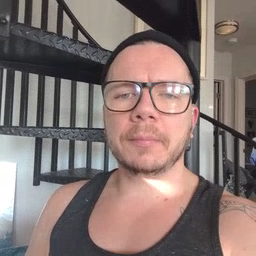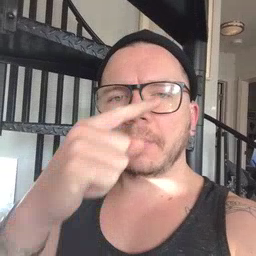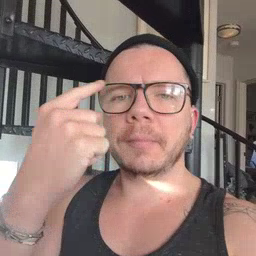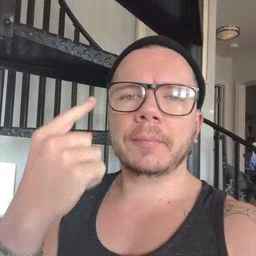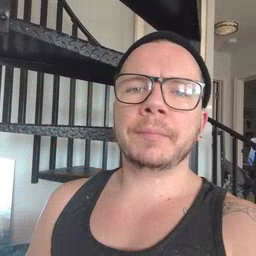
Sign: black